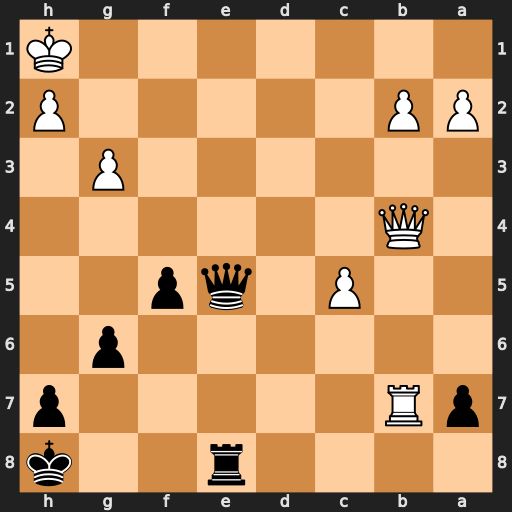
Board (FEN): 4r2k/pR5p/6p1/2P1qp2/1Q6/6P1/PP5P/7K
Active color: b
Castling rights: -
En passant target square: -
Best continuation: Qd5+ Kg1 Qd1+